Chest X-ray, PA view. Patient: 71 years old, sex M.
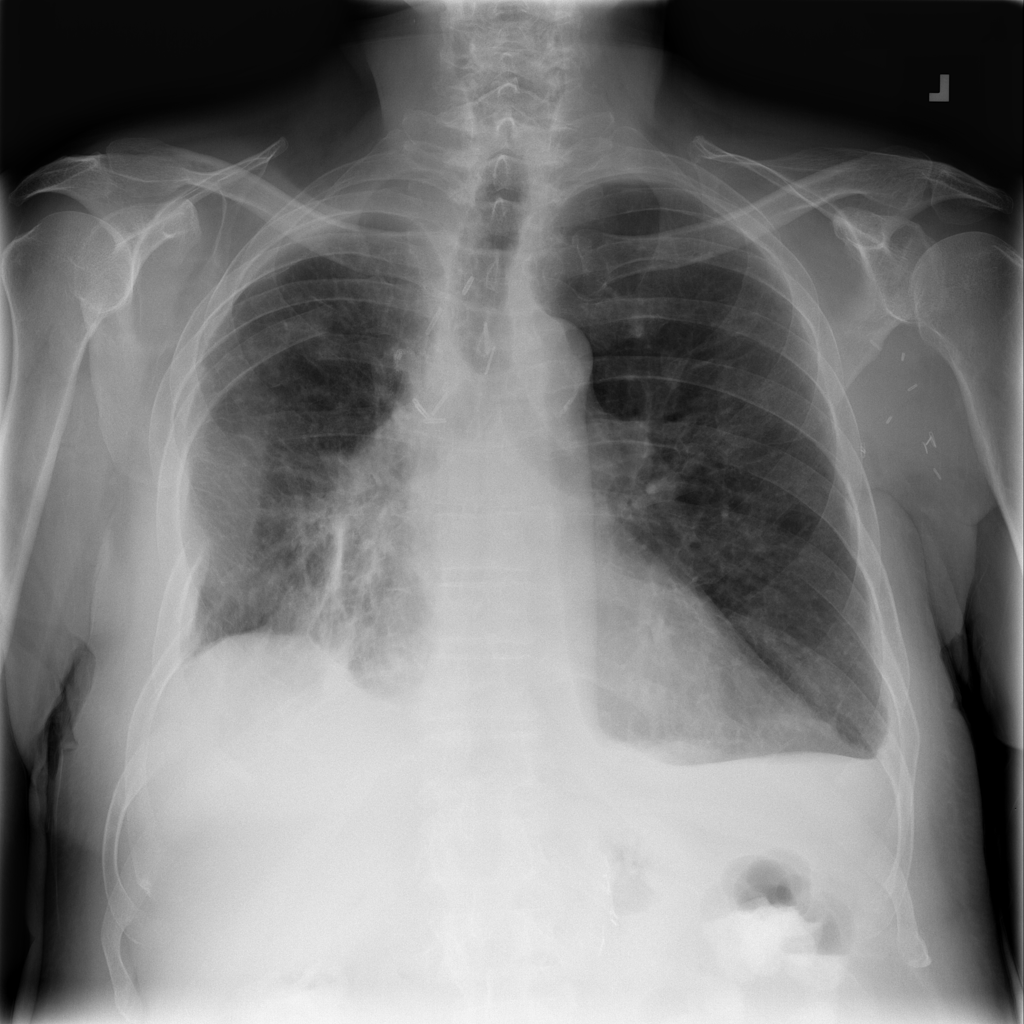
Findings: Effusion, Fibrosis, Infiltration